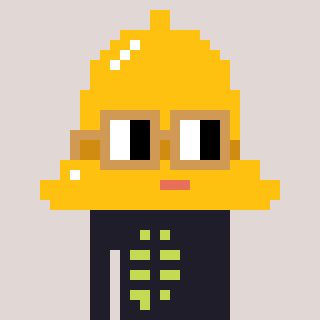
a pixel art character with square brown glasses, a bell-shaped head and a grayscale-colored body on a warm background